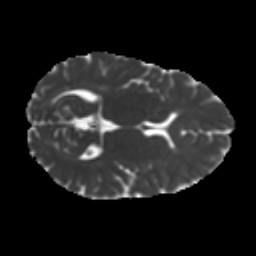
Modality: MD
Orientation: axial
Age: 35
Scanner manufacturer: ge
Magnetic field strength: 3 T
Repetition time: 7.8 s
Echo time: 0.0606 s